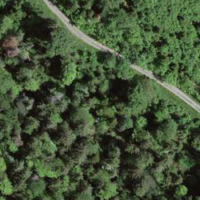
EUNIS habitat code: 44
Species observed at this site:
Atropa belladonna